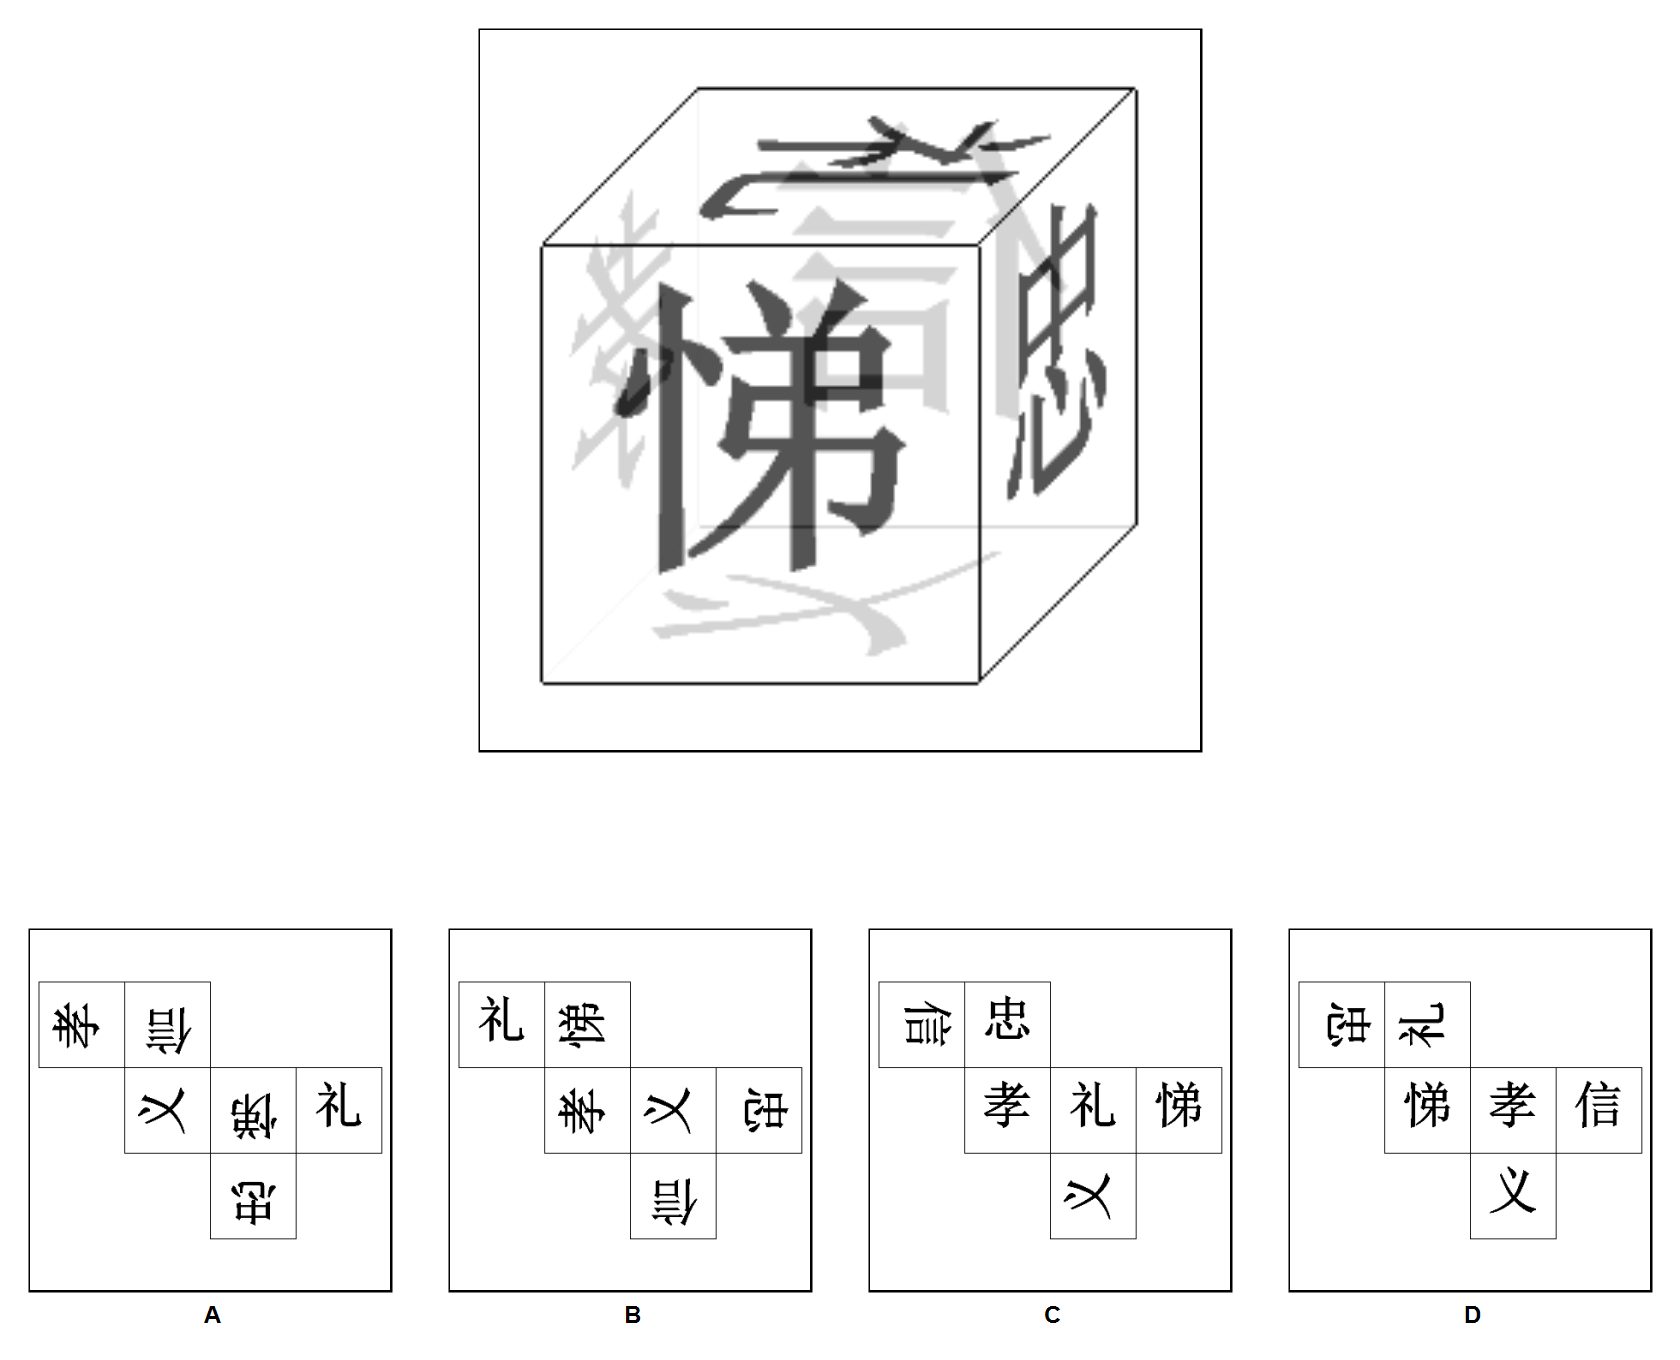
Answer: B